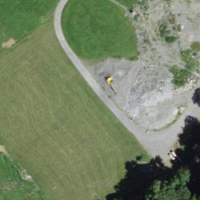
EUNIS habitat code: 24
Species observed at this site:
Vicia sepium